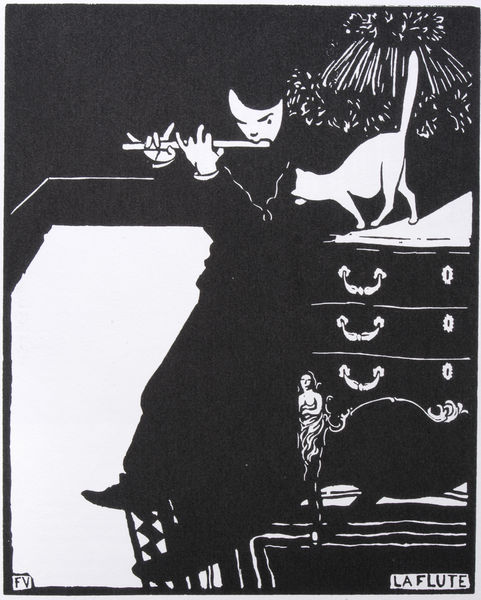
Titel: Die Flöte
Künstler: Félix Vallotton
Standort: Zürich.
Institution: ETH Graphische Sammlung
Schlagwörter: dunkel, gemälde, mann, schatten, weiß, mädchen, finger, frau, hell, kleid, lampe, licht, raum, schwarz, zimmer, blick, dame, schirm, tuch, muster, ornament, teppich, wand, arme, augen, böse, rahmen, stehen, bild, hände, instrument, möbel, signatur, auge, figur, interieur, musik, kontrast, henkel, statue, schwanz, brüste, holzschnitt, vallotton, kommode, schrank, lampenschirm, schuhe, üben, moderne, kette, modern, valotton, grafik, monochrom, karikatur, spielen, musizieren, bett, schublade, pfoten, griff, spiel, katze, truhe, strahlen, kater, druck, linolschnitt, schnitt, radierung, titel, linoldruck, schwarzweiß, plakat, statuette, kasten, photo, beardsley, die flöte, flute, flöte, frauenfigur, griffe, harme, komode, la flute, lenoldruck, querflöte, scharniere, scherenschnitt, schlüssellöcher, schubladen, unliebsam, wei?, shwarz, flötenspieler, beschläge, koffer, teppih, schwarz und weiß, fläte, fv, weiße katze, la, pischwarz, lampenschrim, mskw, axhuhw, felix valotton, grafikkommode